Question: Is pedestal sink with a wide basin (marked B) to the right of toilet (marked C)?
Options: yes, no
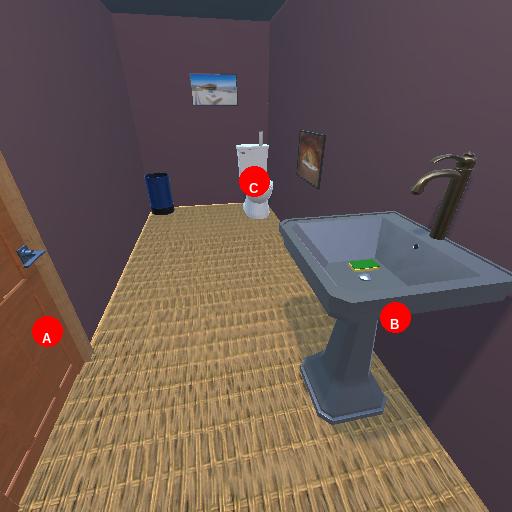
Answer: yes